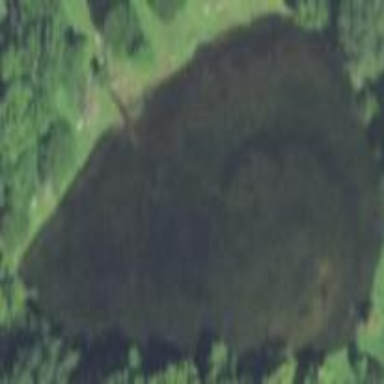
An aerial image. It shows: Pond surrounded by natural water.